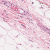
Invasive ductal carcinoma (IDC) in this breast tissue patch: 0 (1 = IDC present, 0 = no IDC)